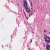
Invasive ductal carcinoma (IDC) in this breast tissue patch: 0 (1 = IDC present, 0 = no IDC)